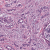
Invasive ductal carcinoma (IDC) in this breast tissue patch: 1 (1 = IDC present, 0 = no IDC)